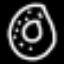
Label: donut